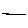
Label: line